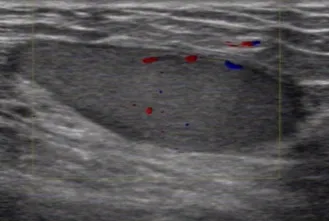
(B) Color Doppler US image of the inguinal mass revealed a intact shape of testicle with blood supply.
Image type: radiology (ultrasound)